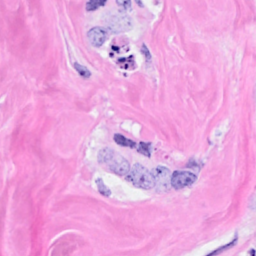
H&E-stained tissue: Breast